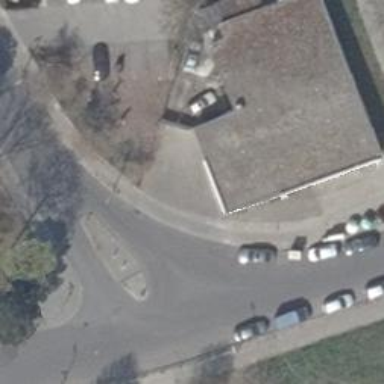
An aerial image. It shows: Unmarked footway crossing with pedestrian island.